Question: I have a simple TableView with a search bar added. Everything works fine, except that when the view comes up (it's the first view in the app), the search bar is focused (or appears so), so that it shows the "Cancel" button (see image).
I've tried setting the tableview as first responder, calling resignFirstResponder on the search controller etc.
If you tap on the search bar and then hit cancel, the focus is removed and everything's fine - the "Cancel" button goes away.
Any ideas on why this is and how can I show a search bar that's not focused?

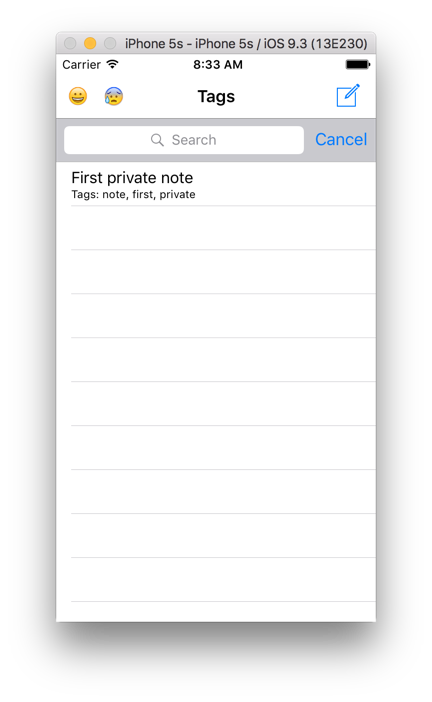
Answer: Based on the image, your textfield is not first responder and you just don't want to see cancel button
you can set 'searchBar.setShowsCancelButton = false'
or in storyboard, uncheck 'Shows Cancel Button'
<URL>
then if you want to show cancel button during editing, check the 'UISearchBarDelegate' methods:
> func searchBarTextDidBeginEditing
and set 'searchBar.setShowsCancelButton = true'
> func searchBarCancelButtonClicked
and set 'searchBar.setShowsCancelButton = false'